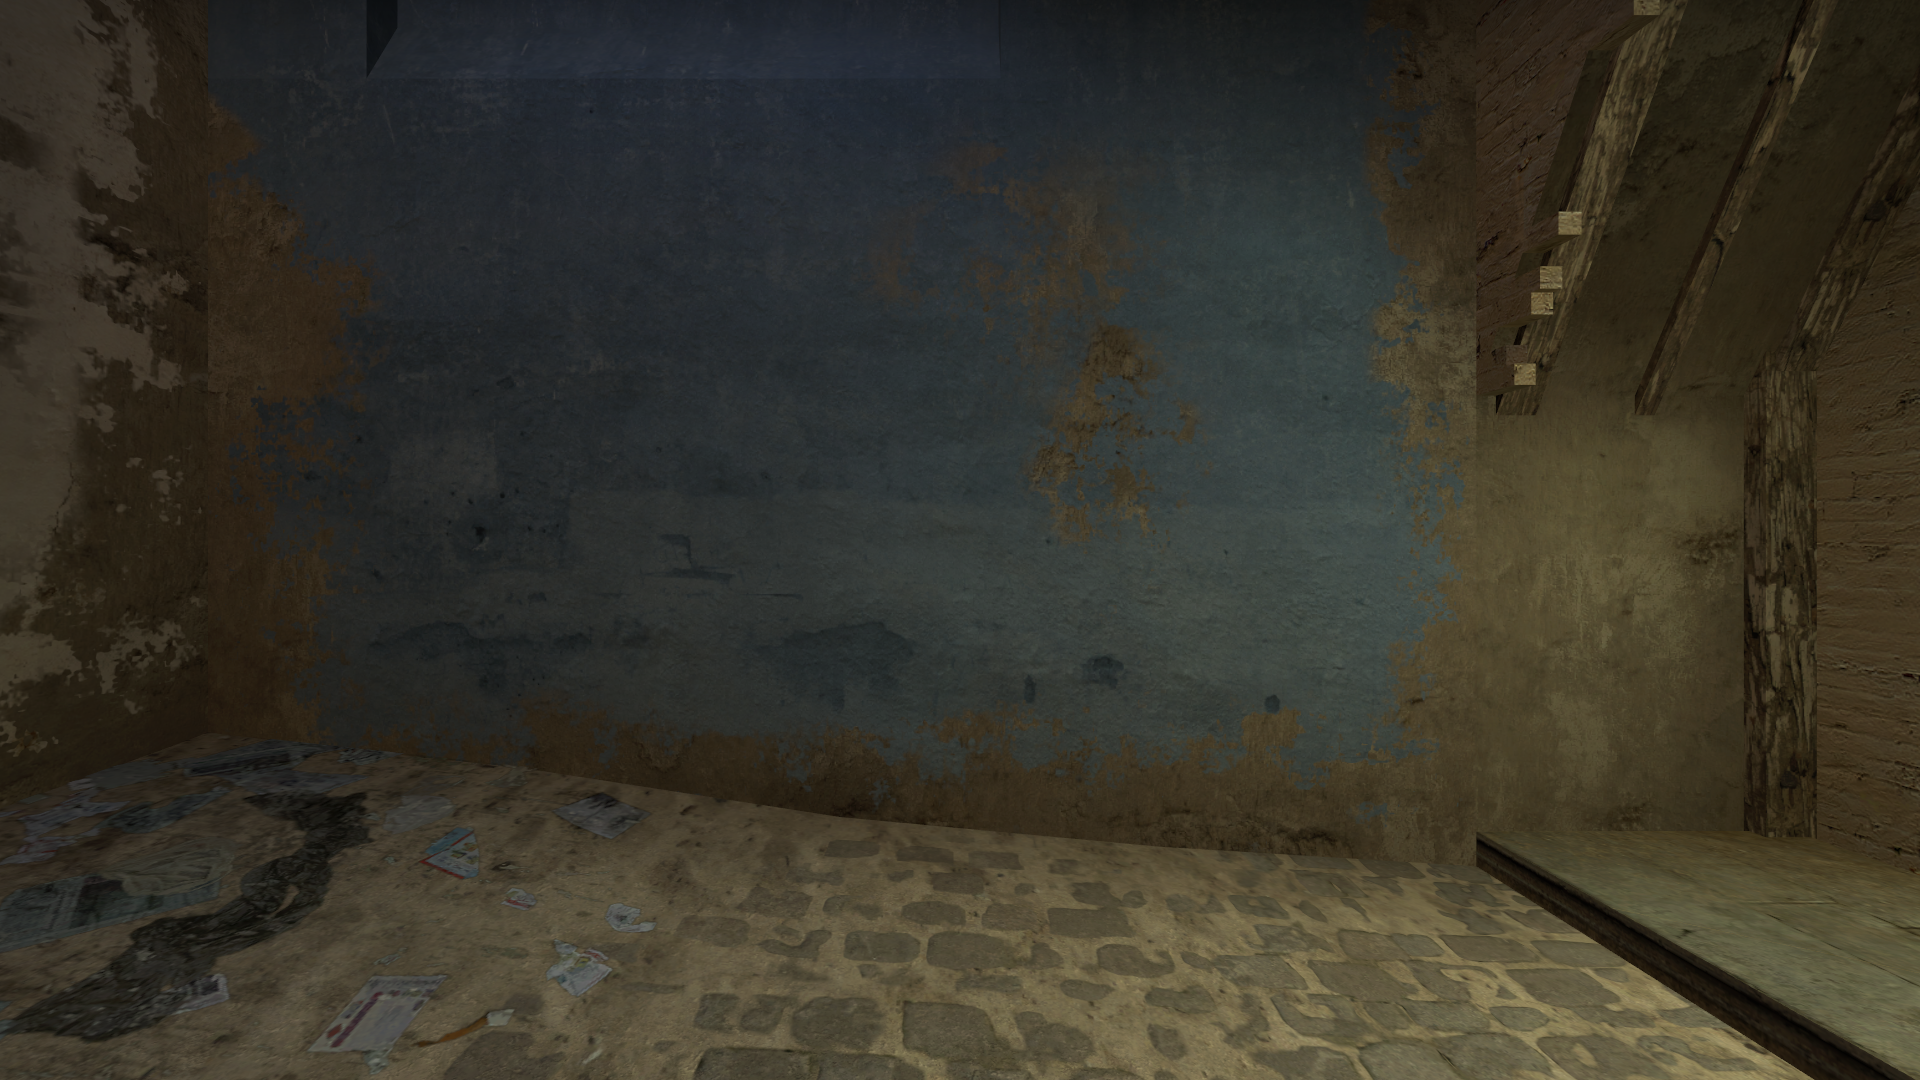
Map: de_mirage